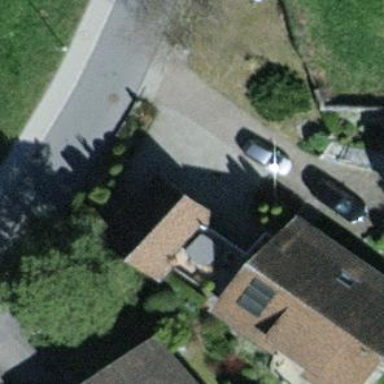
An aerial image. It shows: Garage building.